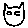
Label: cat